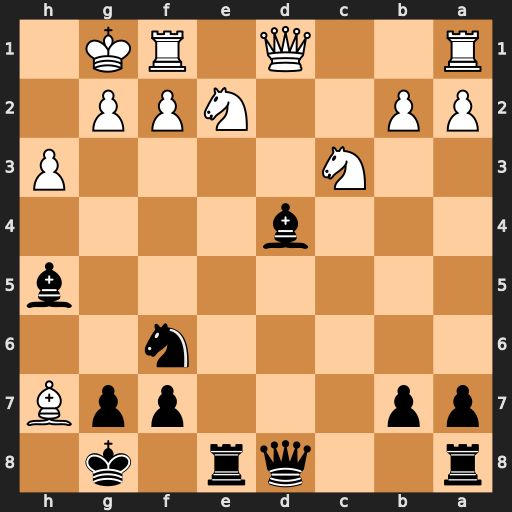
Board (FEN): r2qr1k1/pp3ppB/5n2/7b/3b4/2N4P/PP2NPP1/R2Q1RK1
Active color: b
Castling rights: -
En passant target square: -
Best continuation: Nxh7 Qxd4 Bxe2 Qxd8 Raxd8